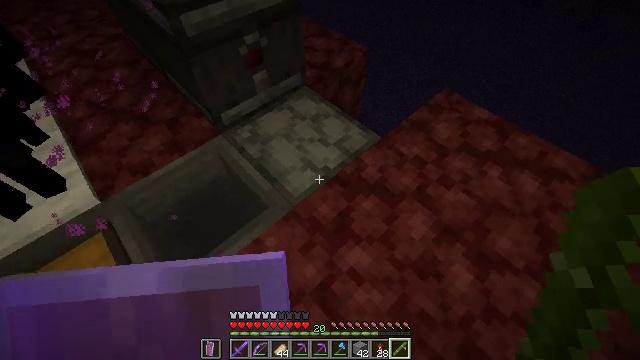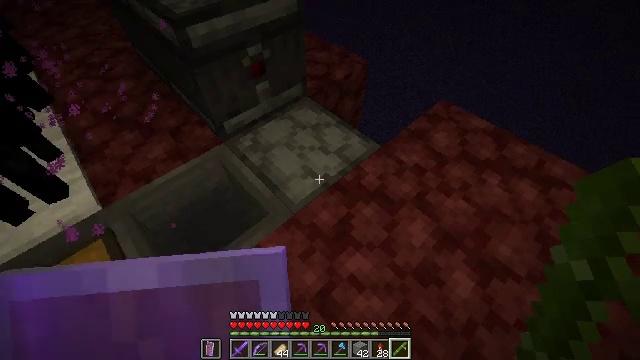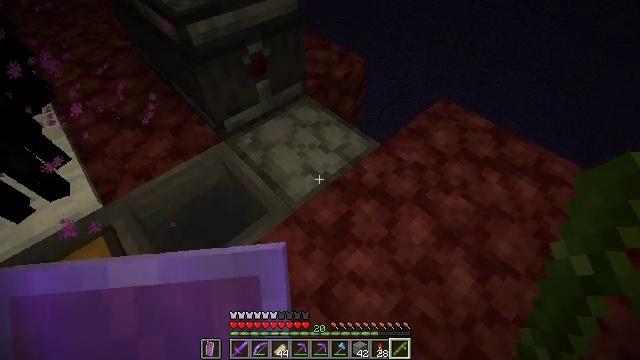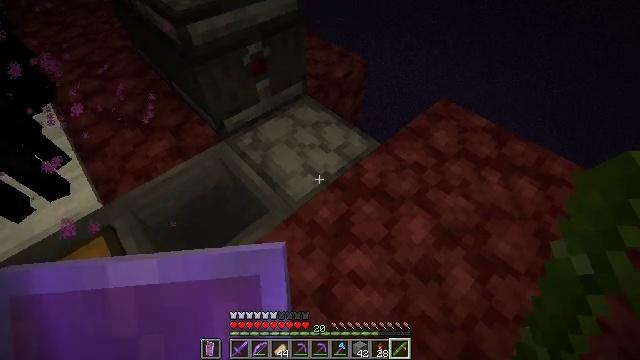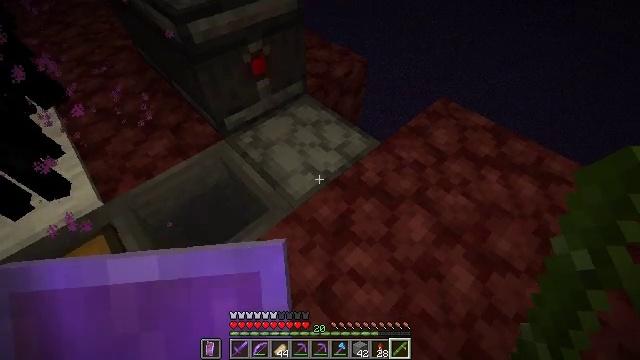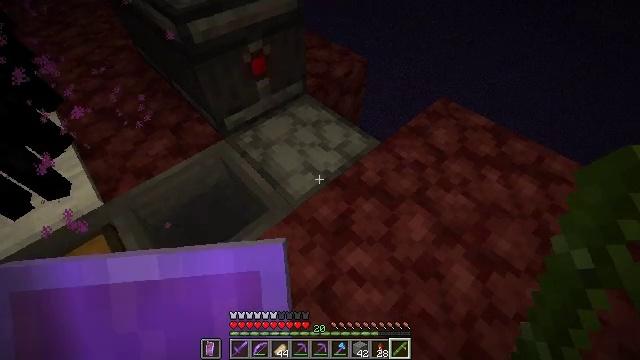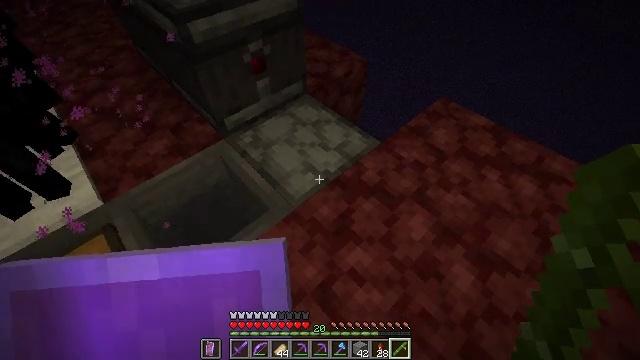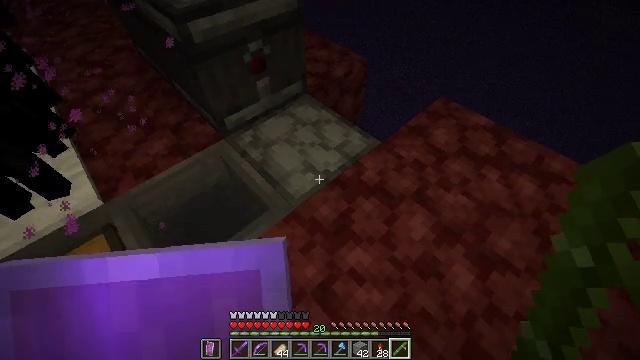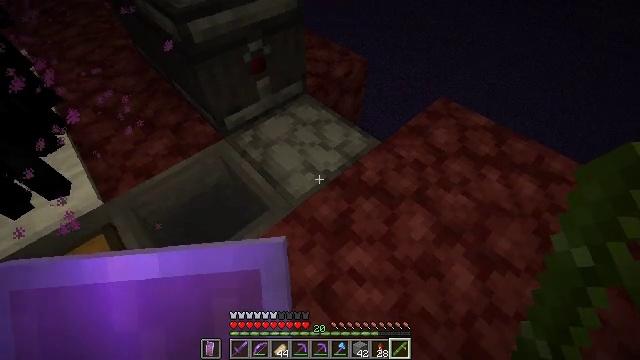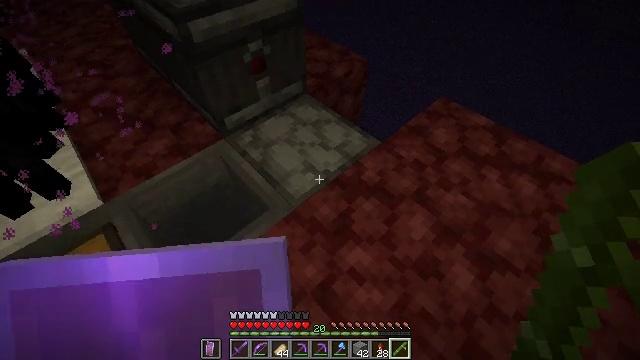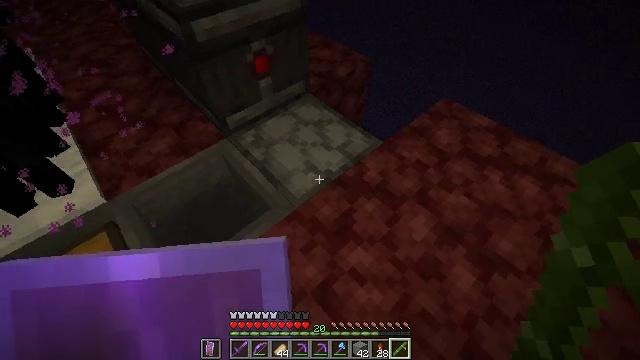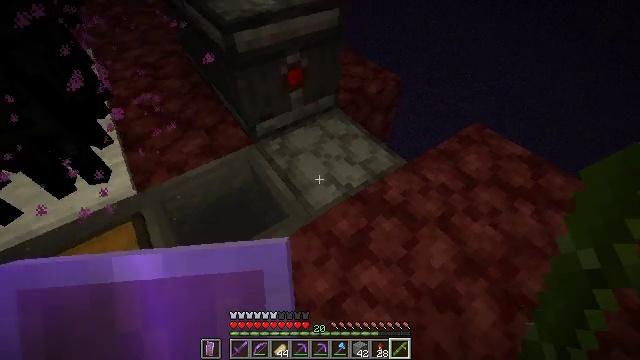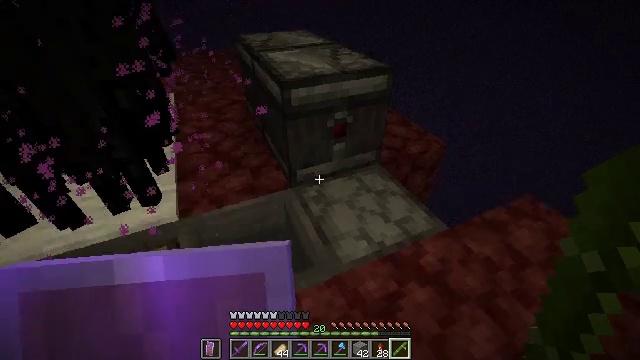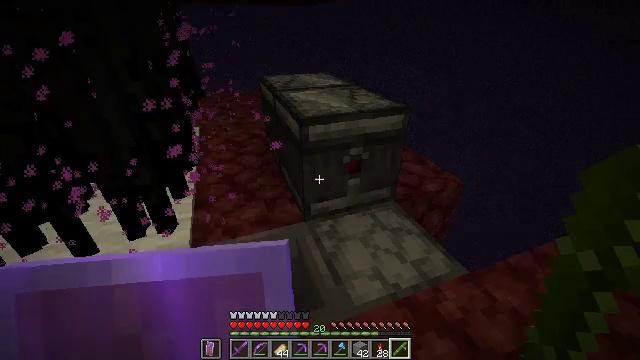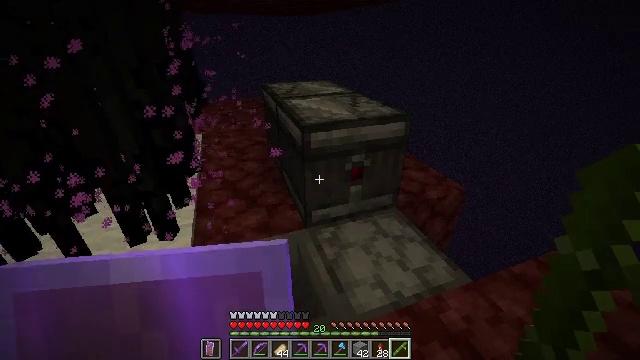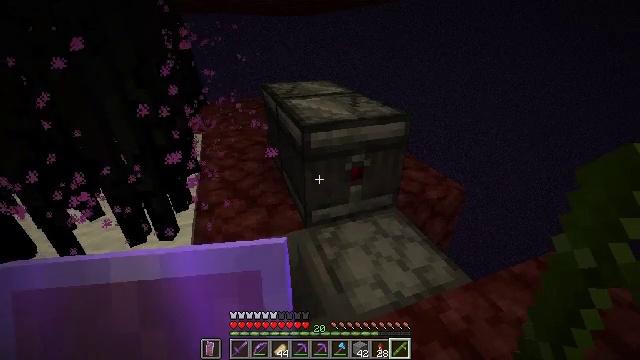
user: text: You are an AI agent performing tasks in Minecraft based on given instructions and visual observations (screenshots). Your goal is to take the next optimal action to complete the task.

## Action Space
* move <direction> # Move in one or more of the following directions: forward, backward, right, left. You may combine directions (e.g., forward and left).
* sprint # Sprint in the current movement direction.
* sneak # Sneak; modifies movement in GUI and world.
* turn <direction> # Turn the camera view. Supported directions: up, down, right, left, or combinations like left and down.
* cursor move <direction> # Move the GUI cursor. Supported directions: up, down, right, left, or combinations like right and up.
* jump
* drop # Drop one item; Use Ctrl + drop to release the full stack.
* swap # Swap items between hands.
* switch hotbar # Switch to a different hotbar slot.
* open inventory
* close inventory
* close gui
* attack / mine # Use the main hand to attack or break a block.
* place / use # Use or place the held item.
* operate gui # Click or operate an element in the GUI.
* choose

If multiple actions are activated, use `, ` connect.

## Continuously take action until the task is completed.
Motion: motion action
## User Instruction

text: Mine the chest to collect it.
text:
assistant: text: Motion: turn up
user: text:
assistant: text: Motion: no_op
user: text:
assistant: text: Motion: no_op
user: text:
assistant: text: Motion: no_op
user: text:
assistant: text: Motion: no_op
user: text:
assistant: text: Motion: no_op
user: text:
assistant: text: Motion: no_op
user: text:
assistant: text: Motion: no_op
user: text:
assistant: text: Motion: no_op
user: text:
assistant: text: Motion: no_op
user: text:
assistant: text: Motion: turn left and up
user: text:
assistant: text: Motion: turn left and up
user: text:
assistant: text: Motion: turn left and up
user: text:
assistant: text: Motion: turn up
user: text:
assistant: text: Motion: no_op
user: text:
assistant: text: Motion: no_op
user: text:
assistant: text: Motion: no_op
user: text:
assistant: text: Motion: no_op
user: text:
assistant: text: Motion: no_op
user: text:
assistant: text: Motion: no_op
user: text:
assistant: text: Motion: no_op
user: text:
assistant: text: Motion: no_op
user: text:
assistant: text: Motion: no_op
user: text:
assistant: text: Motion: no_op
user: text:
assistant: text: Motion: no_op
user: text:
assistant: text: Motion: no_op
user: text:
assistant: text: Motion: turn left
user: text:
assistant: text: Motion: no_op
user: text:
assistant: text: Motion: no_op
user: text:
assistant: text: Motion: no_op